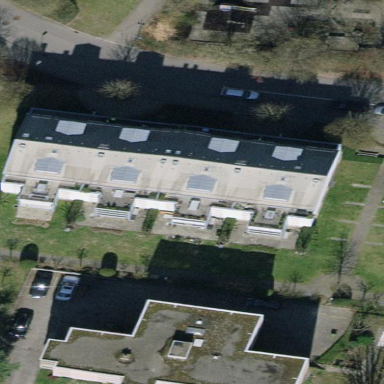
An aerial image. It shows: Gabled roof building with tile roofing. It consists of apartments.